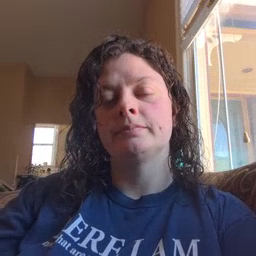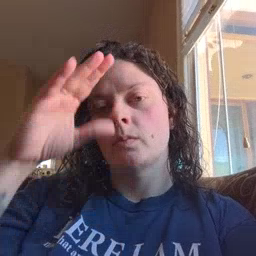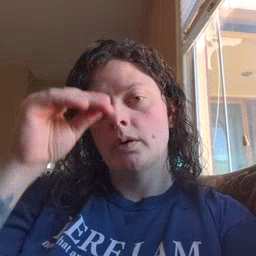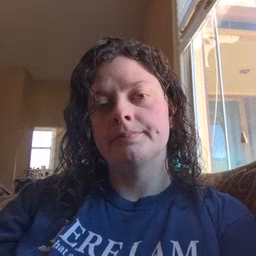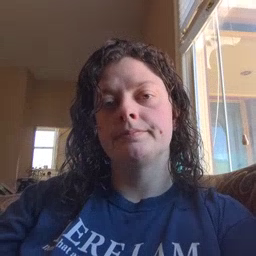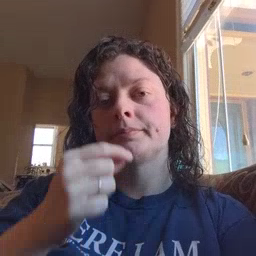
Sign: boy